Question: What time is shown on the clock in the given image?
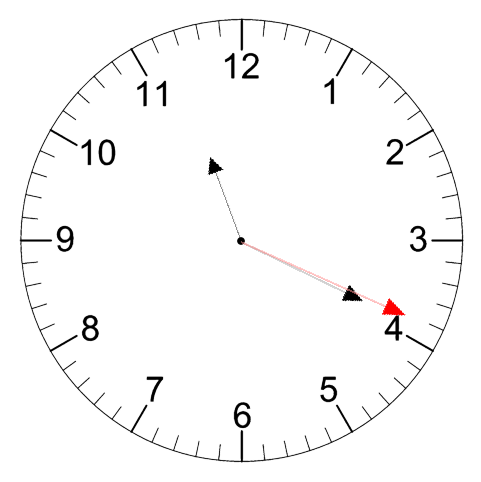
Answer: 11:19:19